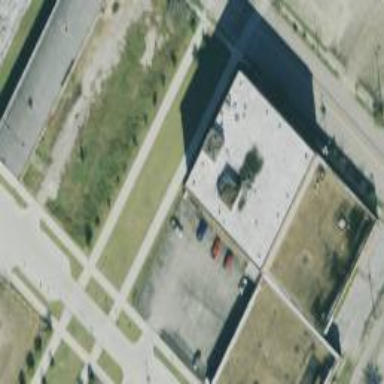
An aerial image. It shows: Paved parking area.